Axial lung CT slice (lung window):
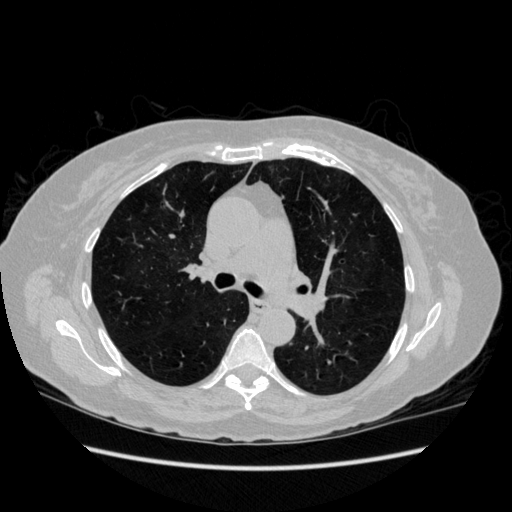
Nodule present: no